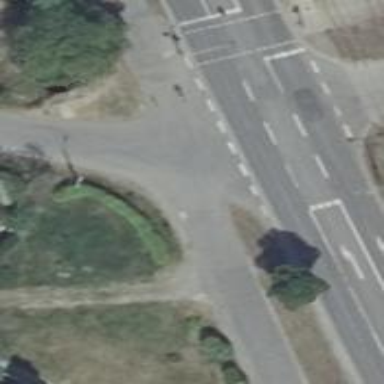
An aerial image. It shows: Road with traffic signals.